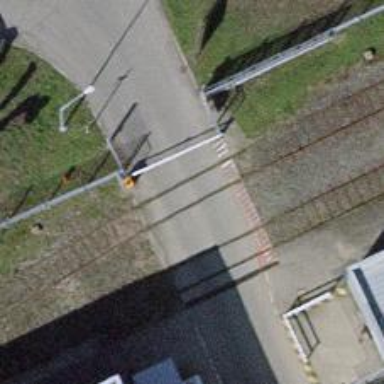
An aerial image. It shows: Full barrier level crossing on railway.